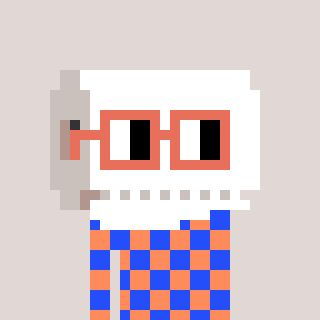
a pixel art character with square orange glasses, a toiletpaper-full-shaped head and a peachy-colored body on a warm background